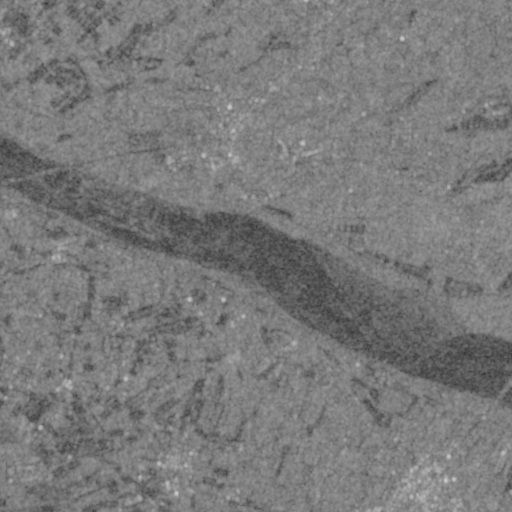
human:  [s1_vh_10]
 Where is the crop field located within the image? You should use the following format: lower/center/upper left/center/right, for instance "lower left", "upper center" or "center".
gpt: The crop field is located in the lower left of the image.
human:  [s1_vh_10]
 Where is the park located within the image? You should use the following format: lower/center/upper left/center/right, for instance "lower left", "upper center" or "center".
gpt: The park is located in the upper left of the image.
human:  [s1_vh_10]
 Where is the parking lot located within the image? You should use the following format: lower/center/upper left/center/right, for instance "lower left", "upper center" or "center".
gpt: The parking lot is located in the lower right of the image.
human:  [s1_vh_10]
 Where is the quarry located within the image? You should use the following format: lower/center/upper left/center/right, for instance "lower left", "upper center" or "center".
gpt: The quarry is located in the upper left of the image.
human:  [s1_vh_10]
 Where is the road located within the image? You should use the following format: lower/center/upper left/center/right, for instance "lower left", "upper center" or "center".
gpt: There is no road in the image.

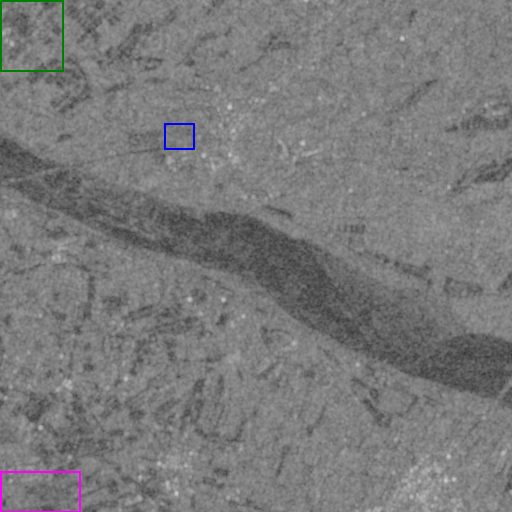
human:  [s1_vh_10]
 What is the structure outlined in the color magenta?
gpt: The structure outlined in magenta is a crop field.
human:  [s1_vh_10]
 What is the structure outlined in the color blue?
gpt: The structure outlined in blue is a park.
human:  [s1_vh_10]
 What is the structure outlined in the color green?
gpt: The structure outlined in green is a quarry.
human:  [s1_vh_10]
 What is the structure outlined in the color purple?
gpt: There is no purple outline.